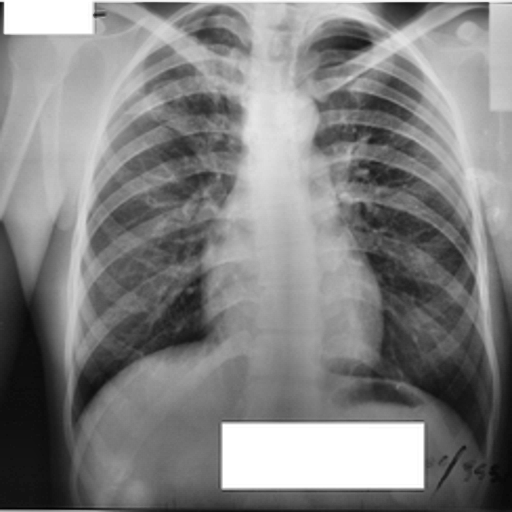
Finding: TUBERCULOSIS